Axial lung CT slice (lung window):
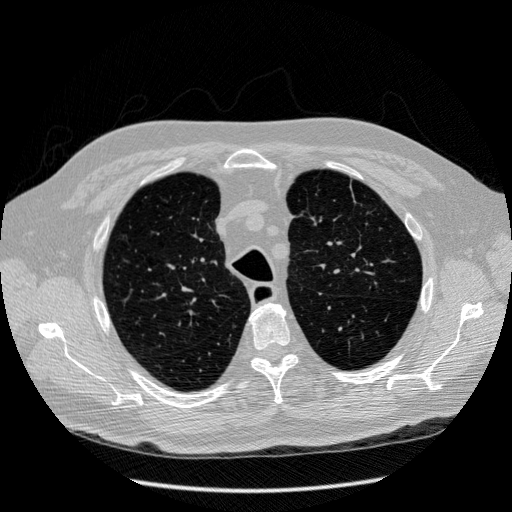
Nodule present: no